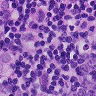
Metastatic tissue present: yes